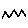
Label: zigzag